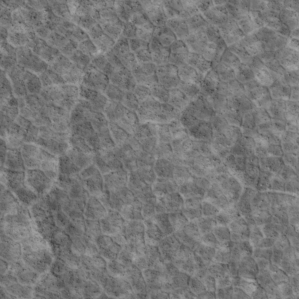
Label: non_frost